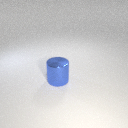
large blue metal cylinder